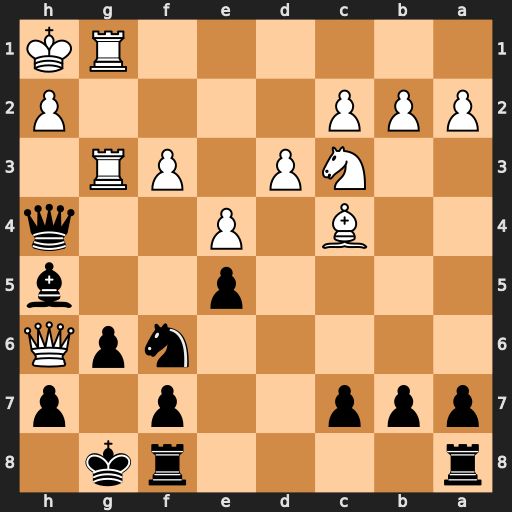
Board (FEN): r4rk1/ppp2p1p/5npQ/4p2b/2B1P2q/2NP1PR1/PPP4P/6RK
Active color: b
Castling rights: -
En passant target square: -
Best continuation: Bxf3+ Rxf3 Qxh6